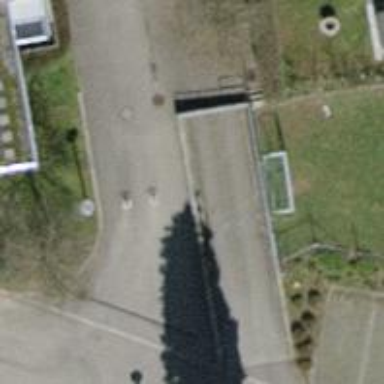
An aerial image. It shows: Bollard barrier.